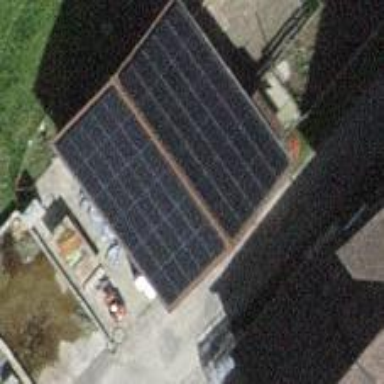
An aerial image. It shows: Solar power generator with photovoltaic panels.